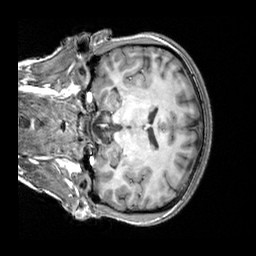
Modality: T1w
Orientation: coronal
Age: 25
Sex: female
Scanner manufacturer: siemens
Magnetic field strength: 3 T
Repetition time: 2.3 s
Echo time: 0.00303 s